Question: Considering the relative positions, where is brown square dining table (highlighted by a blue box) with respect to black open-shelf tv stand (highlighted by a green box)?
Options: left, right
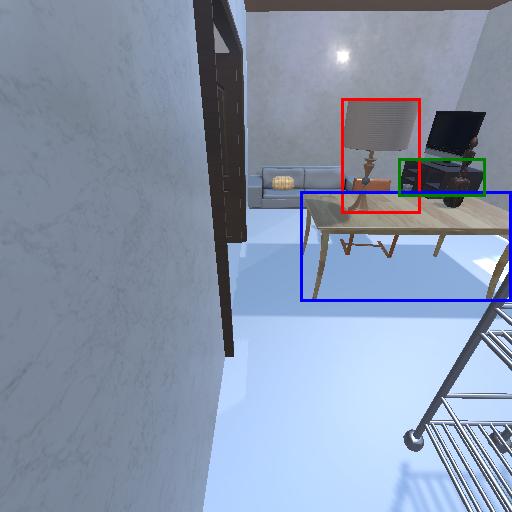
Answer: left